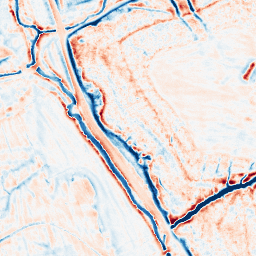
Category: edge_preserving
Decomposition family: bilateral
Decomposition parameters: d: 15
sigma_color: 150
sigma_space: 25
Upsampling method: bspline
Upsampling parameters: scale: 8
Upsampling scale: 8